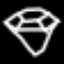
Label: diamond